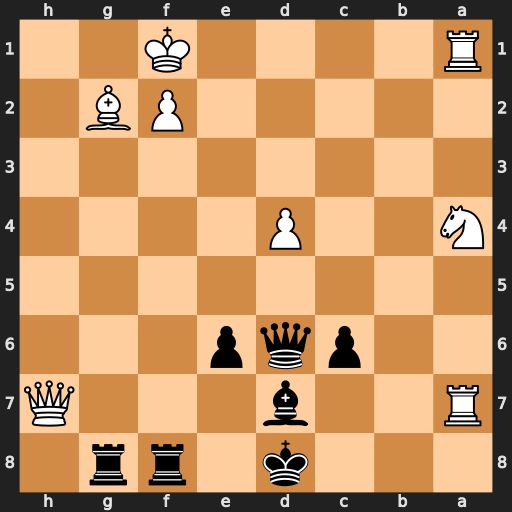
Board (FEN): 3k1rr1/R2b3Q/2pqp3/8/N2P4/8/5PB1/R4K2
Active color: b
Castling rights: -
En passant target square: -
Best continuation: Rxf2+ Ke1 Qb4+ Nc3 Qxc3+ Kxf2 Qxd4+ Kf1 Rf8+